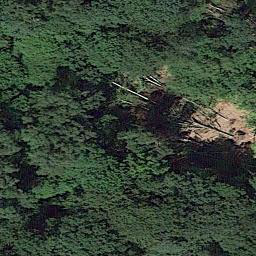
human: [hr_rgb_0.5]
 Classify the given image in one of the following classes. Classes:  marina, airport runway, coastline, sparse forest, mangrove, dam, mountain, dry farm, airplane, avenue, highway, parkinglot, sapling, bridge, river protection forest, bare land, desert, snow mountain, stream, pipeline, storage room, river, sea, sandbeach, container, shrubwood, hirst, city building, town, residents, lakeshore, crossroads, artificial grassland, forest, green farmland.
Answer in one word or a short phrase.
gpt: forest